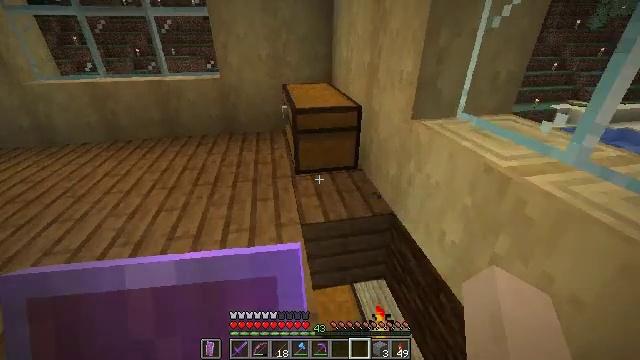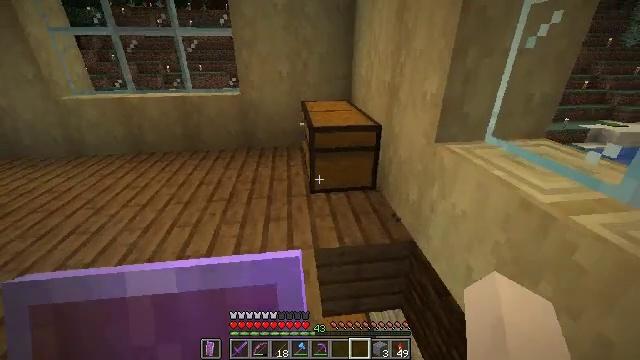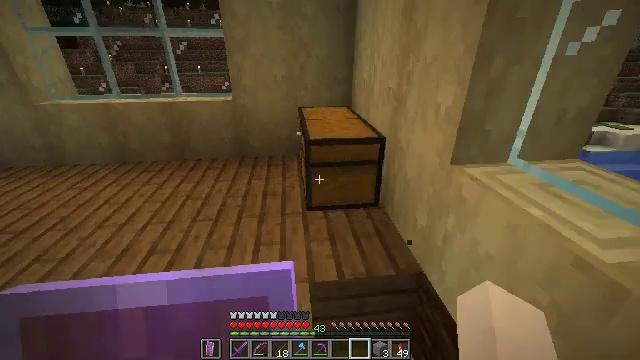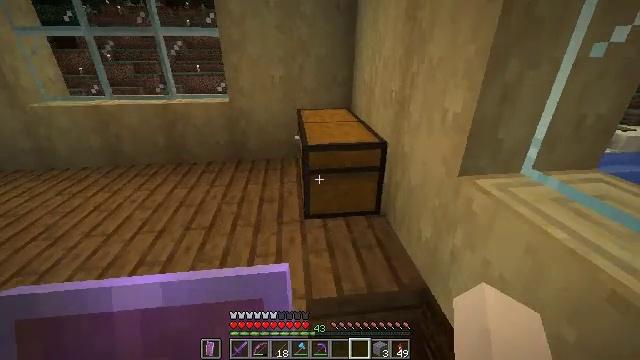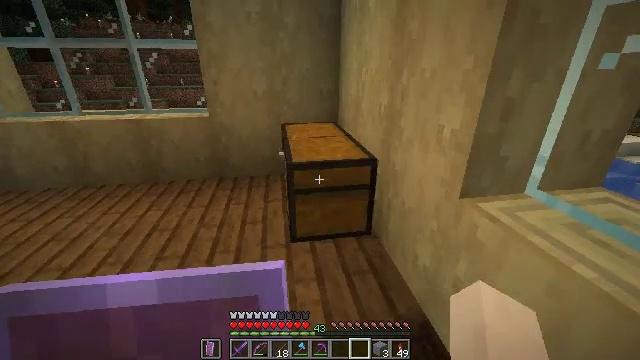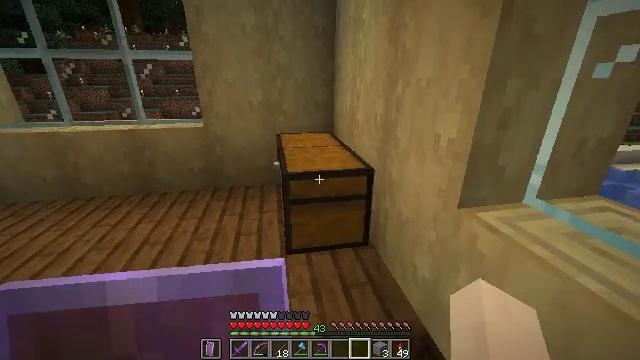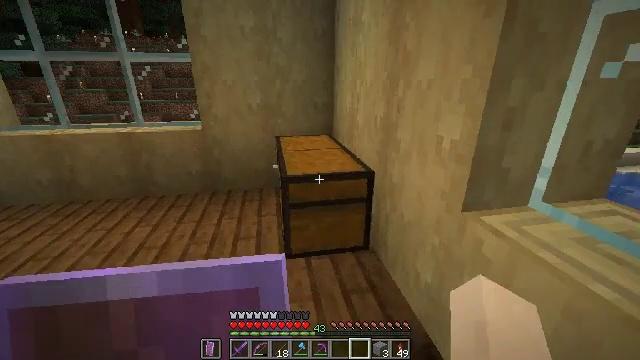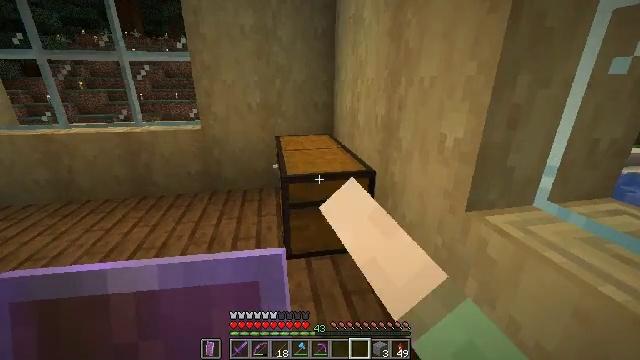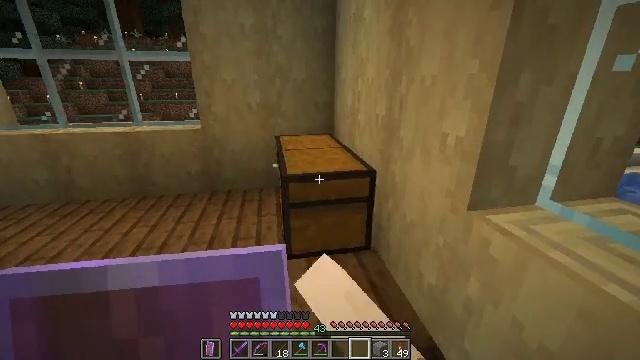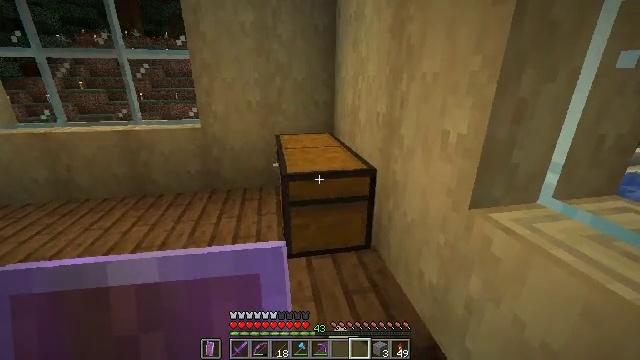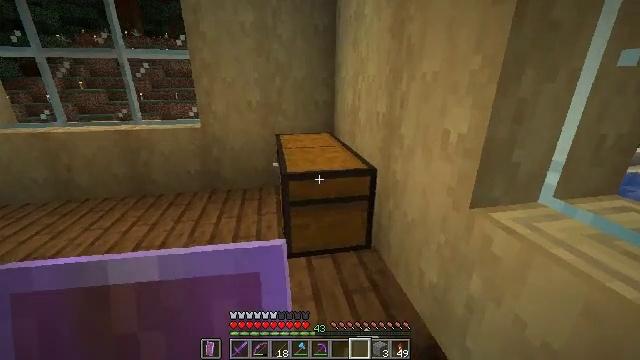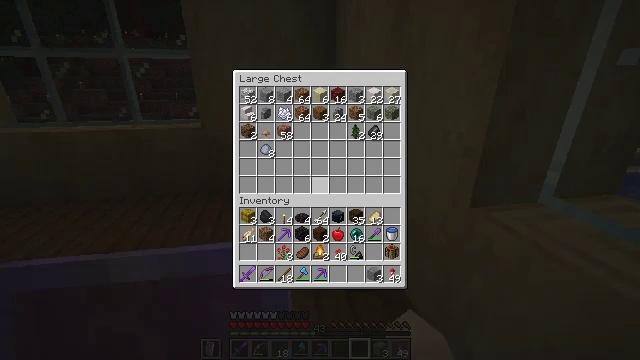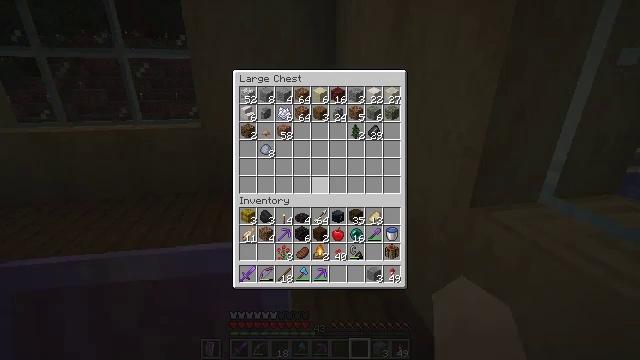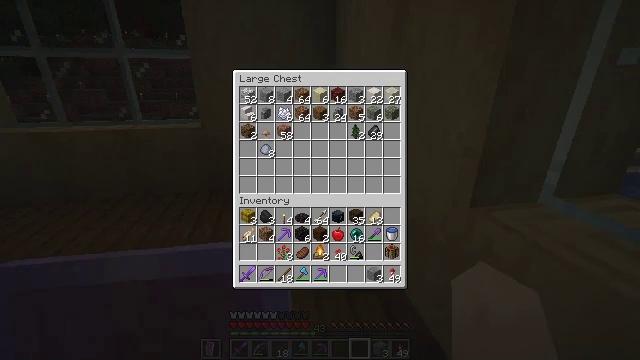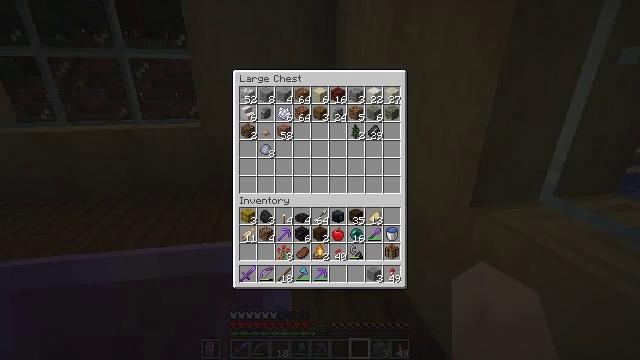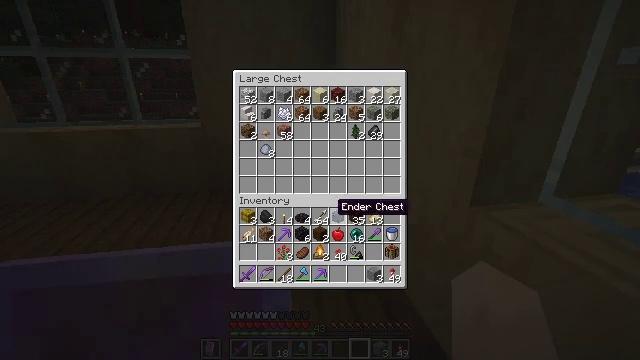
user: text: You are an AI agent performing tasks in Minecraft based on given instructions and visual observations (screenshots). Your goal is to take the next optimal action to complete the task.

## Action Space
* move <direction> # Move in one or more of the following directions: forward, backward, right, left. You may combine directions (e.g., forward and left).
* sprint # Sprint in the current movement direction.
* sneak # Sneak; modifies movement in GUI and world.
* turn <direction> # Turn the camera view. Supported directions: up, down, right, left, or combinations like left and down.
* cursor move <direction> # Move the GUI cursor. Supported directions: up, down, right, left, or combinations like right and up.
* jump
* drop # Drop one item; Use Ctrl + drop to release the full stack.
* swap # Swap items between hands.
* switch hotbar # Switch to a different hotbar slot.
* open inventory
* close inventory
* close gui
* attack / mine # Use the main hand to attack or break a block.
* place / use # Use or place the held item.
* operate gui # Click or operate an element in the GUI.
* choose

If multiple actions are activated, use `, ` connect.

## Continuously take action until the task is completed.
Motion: motion action
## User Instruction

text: Attack the sea lantern to retrieve it.
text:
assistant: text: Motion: move forward, turn left and up
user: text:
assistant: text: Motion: move forward
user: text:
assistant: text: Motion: move forward
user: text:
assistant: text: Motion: turn right and up
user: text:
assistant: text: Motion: turn right and up
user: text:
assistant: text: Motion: use / place
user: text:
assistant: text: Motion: use / place
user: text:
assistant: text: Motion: use / place
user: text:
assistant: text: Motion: use / place
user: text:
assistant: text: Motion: no_op
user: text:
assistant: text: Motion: no_op
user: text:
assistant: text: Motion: no_op
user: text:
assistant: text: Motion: turn down
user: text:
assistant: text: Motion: turn down
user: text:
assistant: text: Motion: turn down
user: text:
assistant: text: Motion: turn down
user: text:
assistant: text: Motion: no_op
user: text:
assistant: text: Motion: no_op
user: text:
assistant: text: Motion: no_op
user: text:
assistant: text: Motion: sneak
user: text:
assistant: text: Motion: sneak, turn down
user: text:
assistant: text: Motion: sneak, turn right and down
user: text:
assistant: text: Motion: sneak, turn right and down
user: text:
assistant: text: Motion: sneak
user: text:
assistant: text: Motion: sneak
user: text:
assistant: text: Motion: sneak
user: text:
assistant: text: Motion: sneak
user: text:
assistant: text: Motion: sneak
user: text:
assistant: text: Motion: sneak, attack / mine
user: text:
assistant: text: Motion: sneak, attack / mine